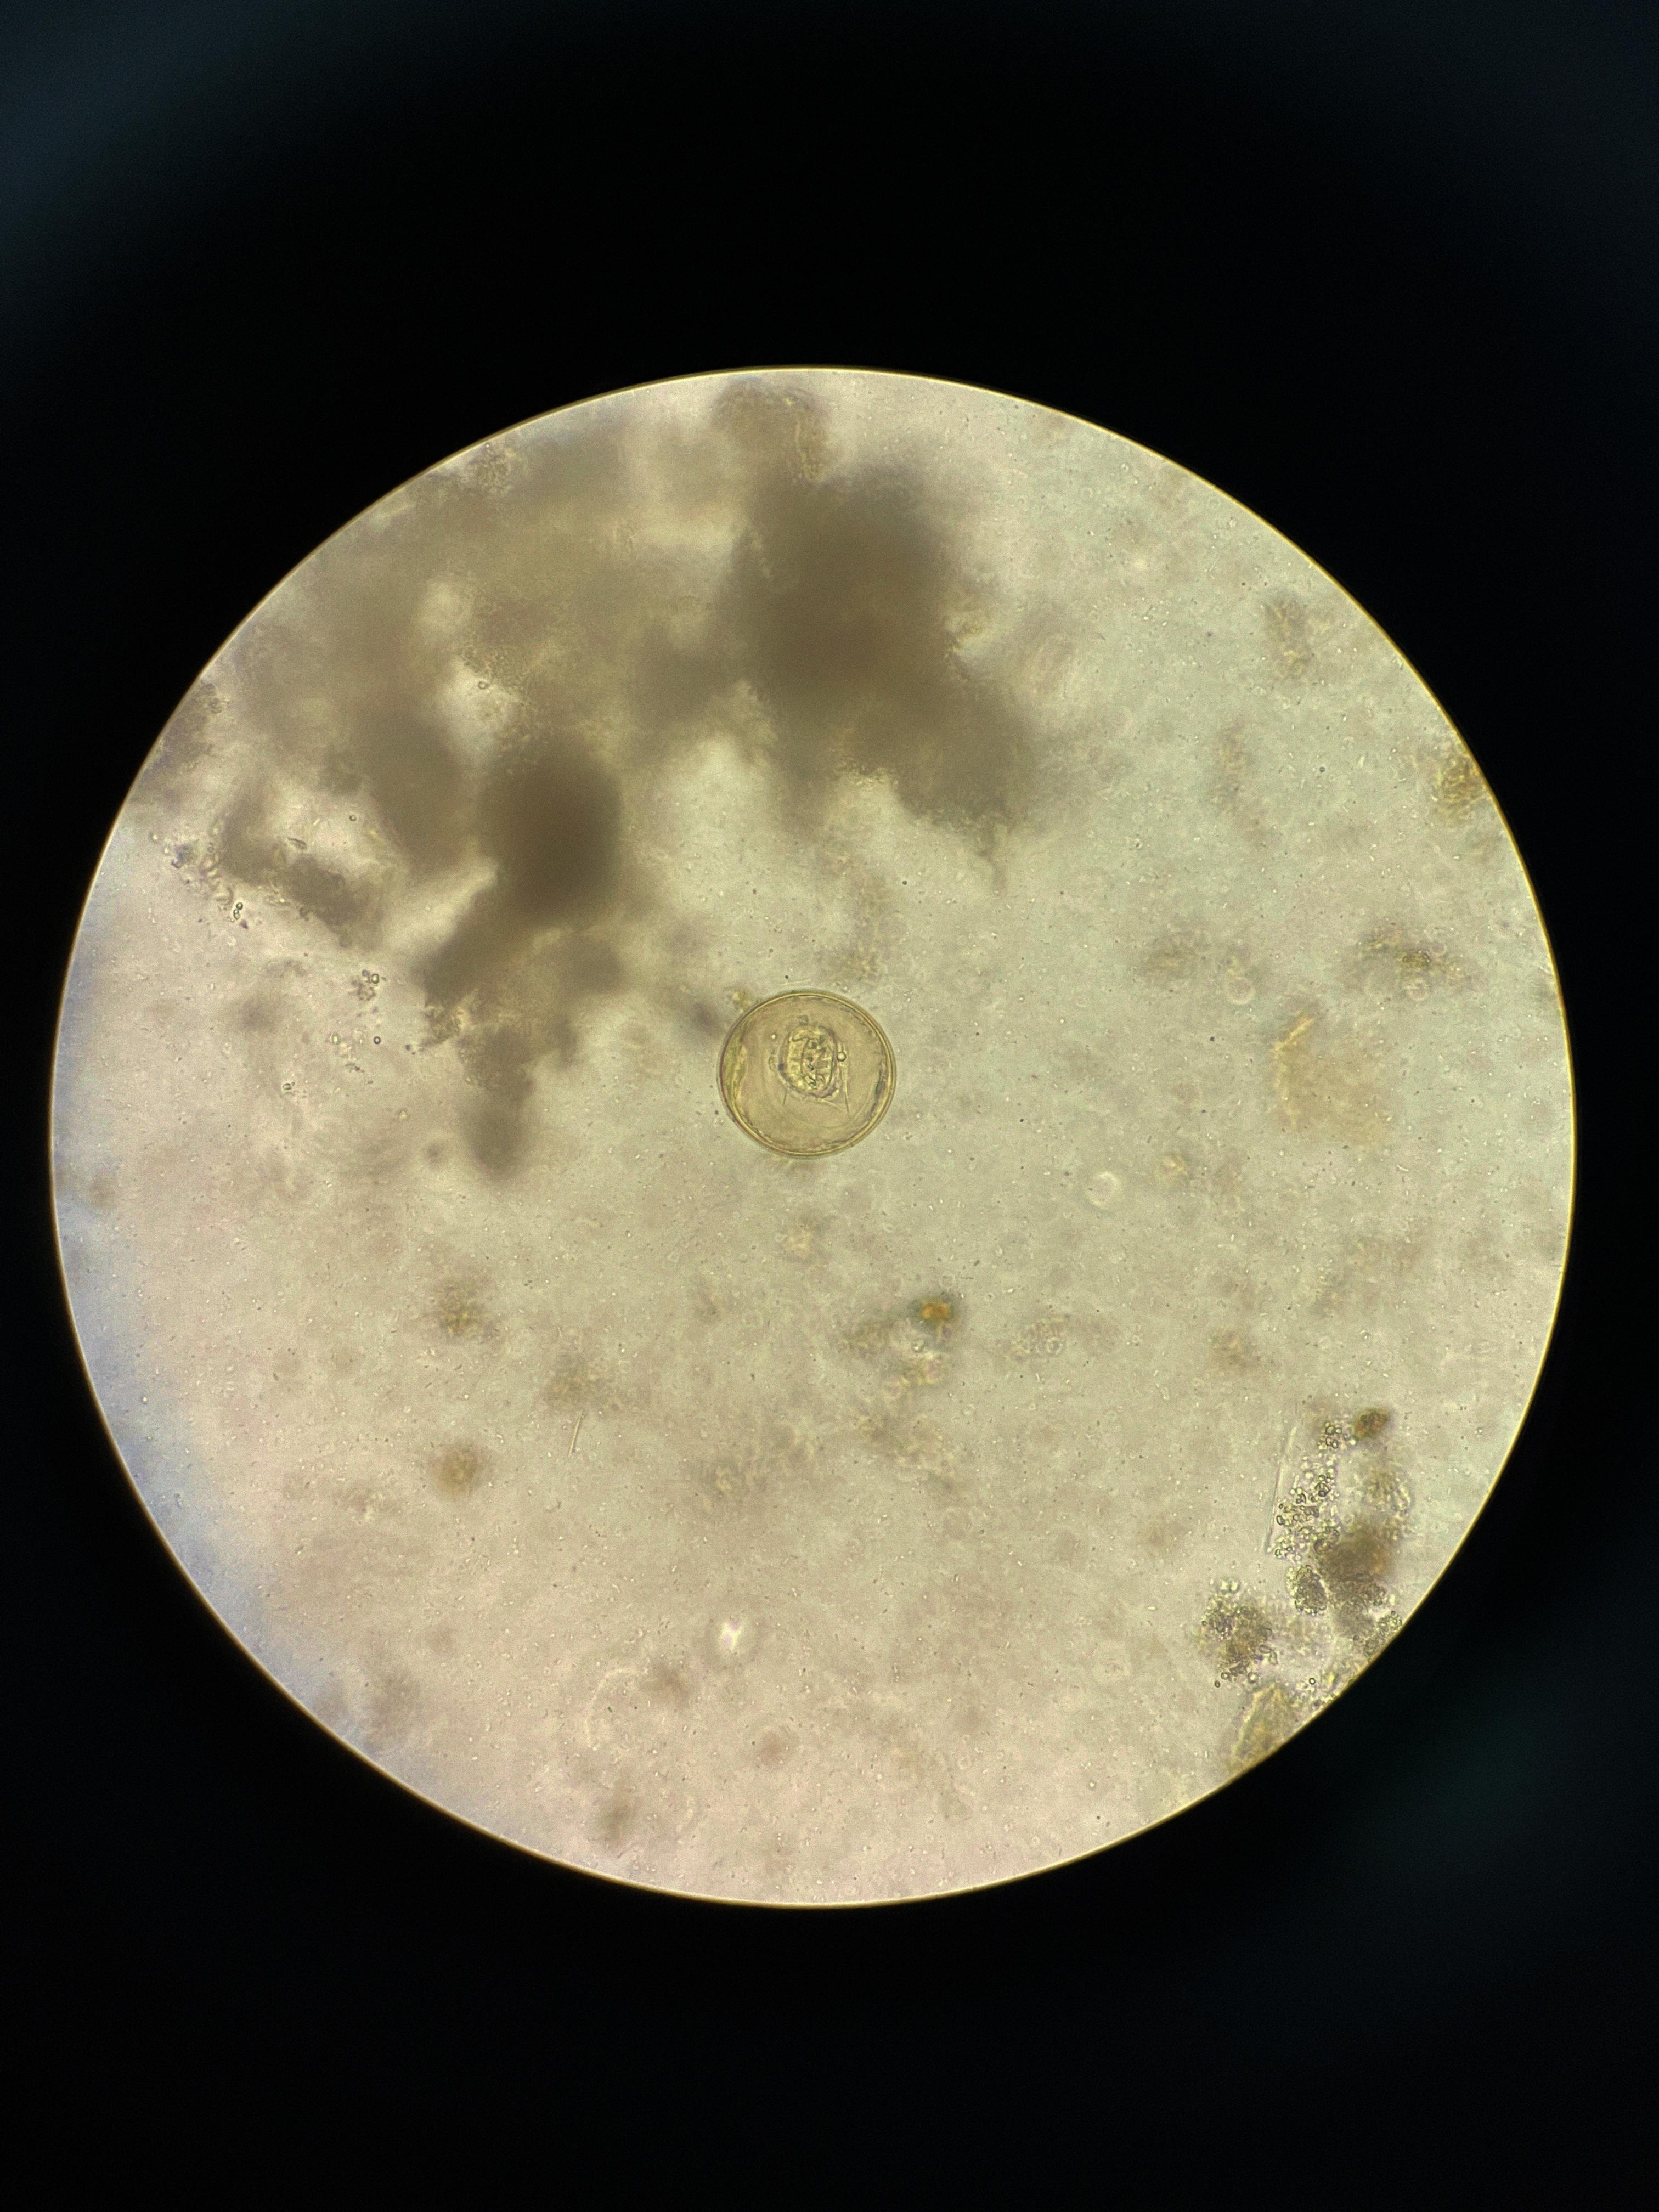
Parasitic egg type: Hymenolepis diminuta